Aerial crown-view tile of a tropical tree (Barro Colorado Island, Panama), acquired 20250124:
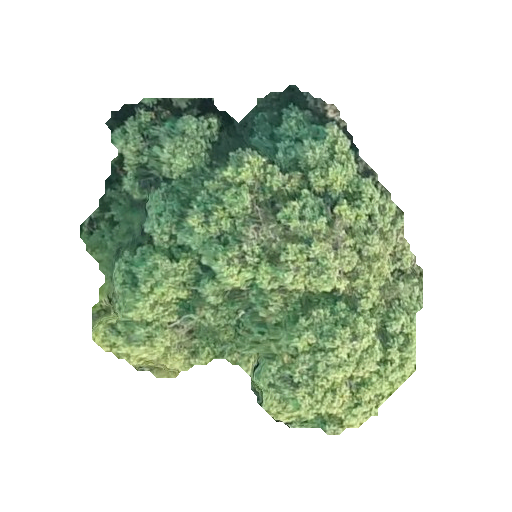
Species: Aspidosperma desmanthum
GBIF accepted scientific name: Aspidosperma desmanthum
Crown area: 126.194 m²